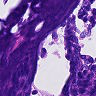
Metastatic tissue present: no